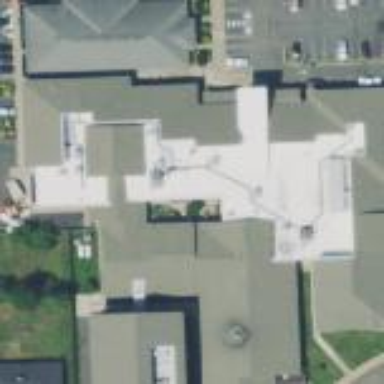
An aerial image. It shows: Hospital building.